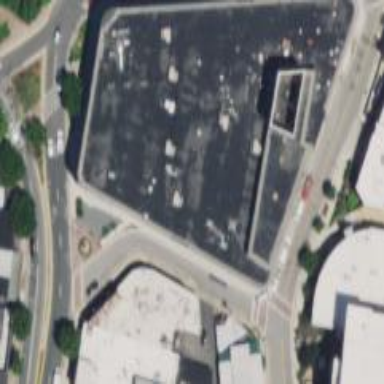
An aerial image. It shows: Retail building that is part of mall.